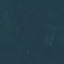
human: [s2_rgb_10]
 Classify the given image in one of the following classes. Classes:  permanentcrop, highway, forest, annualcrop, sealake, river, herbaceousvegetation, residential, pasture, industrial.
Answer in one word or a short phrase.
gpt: Forest